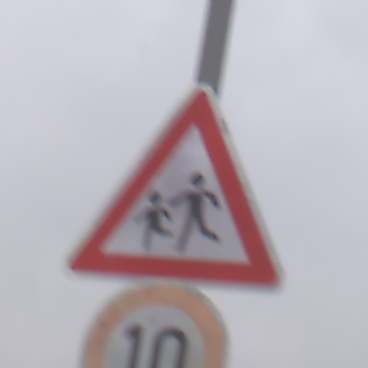
Verkehrszeichen: KinderRechts
Zusatzzeichen unten: Geschwindigkeit10
Umgebung: Outdoor, RoadRail
Tageszeit: Midday
Wetter: Overcast
Licht: Natural
Jahreszeit: NotSpecified
Kontrast: LowContrast